Question: I'm working on a SFML app for macOS with the latest Xcode version.
I got a '"Command CodeSign failed with a nonzero exit code"' error when it tries to sign the SFML frameworks. I added these under "Link Binary with Libraries" and "Copy Files" in Target, under Build Phases. Before, I was working with my local frameworks under '/Library/Frameworks', and it was working very well.
Now I need to create an archive '.app'.
I've tried a lot of things seen on other posts here (like lock and unlock my keychains), but nothing worked. Still got that error.
My SFML Frameworks in "Link Binary with Libraries"

> /Users/lounesksouri/Library/Developer/Xcode/DerivedData/Squadro-gqwjbvsooypqaifxxyzhdrahkdpo/Build/Intermediates.noindex/ArchiveIntermediates/Squadro/InstallationBuildProductsLocation/Applications/Squadro.app/Contents/Frameworks/sfml-system.framework/Versions/A: bundle format unrecognized, invalid, or unsuitableCommand CodeSign failed with a nonzero exit code
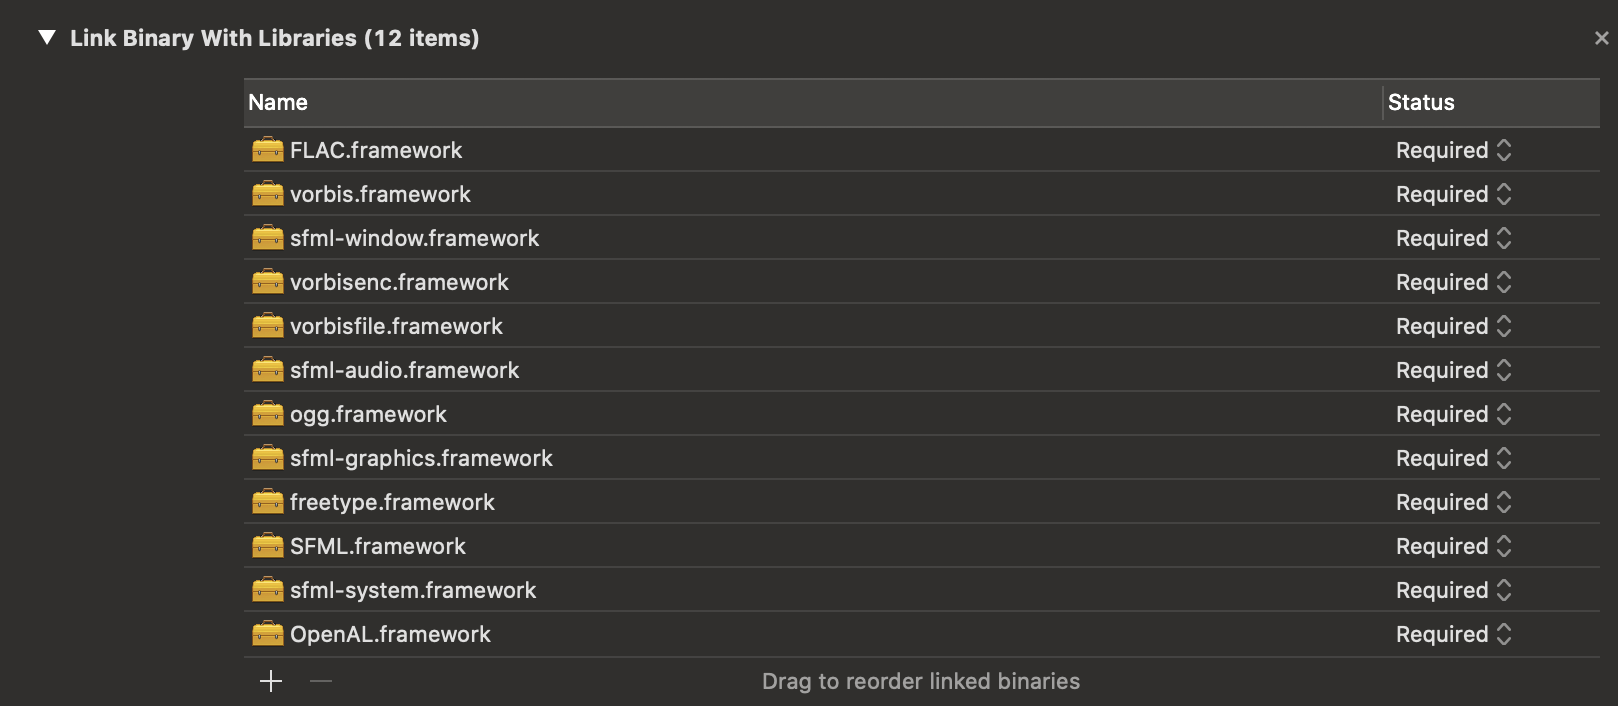
Answer: Ok, I solved my problem, after long hours.
It's a lot more simple to use the script already present in 'Build Phases' tab, generated if you use the 'SFML App' Xcode template (see <URL>. I had tried it at first, but it didn't work so I let it down.
But, in this script, the first three lines are not the good ones, for a normal SFML installation on macOS. We need to modify these lines with the good paths to the 'Frameworks' and 'lib' folders, as follows :
'''
SFML_DEPENDENCIES_INSTALL_PREFIX="/Library/Frameworks"
CMAKE_INSTALL_FRAMEWORK_PREFIX="/Library/Frameworks"
CMAKE_INSTALL_LIB_PREFIX="/usr/local/lib"
FRAMEWORKS_FULL_PATH="$BUILT_PRODUCTS_DIR/$FRAMEWORKS_FOLDER_PATH/"
'''
Secondly, there is still the code signing problem : the archive will created but we will get an error if we start the '.app'. The solution to this problem is to check 'Disable Library Validation' under 'Target/Signing & Capabilities' to allow the application to 'load plug-ins or frameworks signed by other developers'.
Finally, if we create the archive and launch the application, everything goes normally, as planned.